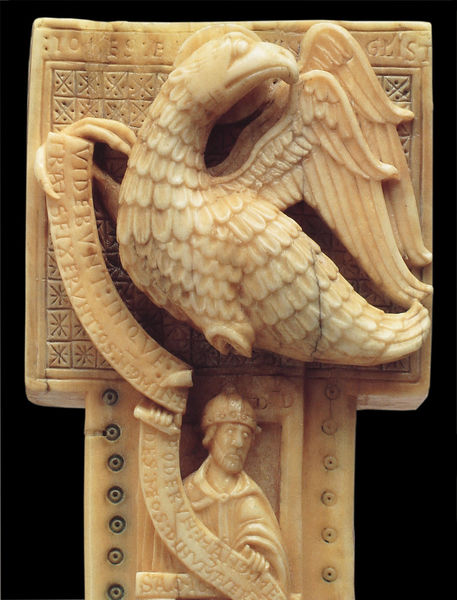
Titel: The Cloisters Cross (Klosterkreuz) , Kreuz aus Bury St. Edmunds
Institution: New York, The Metropolitan Museum of  Art
Schlagwörter: adler, flügel, kopf, mann, vogel, marmor, nase, blick, muster, ornament, bart, bibel, federn, gefieder, gesicht, halten, johannes, mensch, neues testament, vollbart, herr, auge, gewand, mantel, relief, schrift, schnabel, banner, foto, punkte, knochen, sterne, text, soldat, kreise, helm, krallen, ritter, schnitzerei, wachs, mittelalter, heiliger, kralle, schriftrolle, kunsthandwerk, elfenbein, klaue, lateinisch, kirchenkunst, schriftband, apostel, evangelist, adeler, evangelistensymbol, krllen